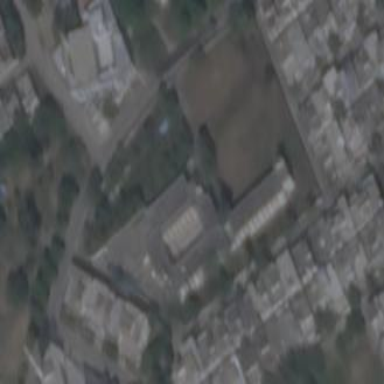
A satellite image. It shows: School.